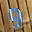
Label: 9